Question: I used Inno Setup to pack my application, and I gave it an Icon for Quickstart and Desktop:
'''
[Icons]
Name: "{group}..."
Name: "{group}..."
Name: "{commondesktop}..."
Name: "{userappdata}...."
'''
This works, but now I got the request to not have the taskbar icon in Windows 7 to show a standard '.exe' icon:

What am I missing here; searching for taskbar icon doesn't help me?
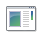
Answer: The icon inside the exe file is set by cx_Freeze when you freeze it. You can set the 'icon' parameter to Executable:
'''
executables = [Executable("guifoo.py", base=base, icon="my_icon.ico")]
'''
<URL>.
I think the shortcut icon is set by Inno setup, although it may copy the exe icon by default.
EDIT: It turns out it was also necessary to set the window icon within the program - in Tkinter, this is done like this:
'''
root.iconbitmap(default='myicon.ico')
'''